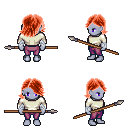
a pixel art fantasy rpg character, female body template, dark elf, purple skin, white long-sleeve shirt, magenta pants, red swoop hairstyle, white cloth bandages, spear, four views (front, back, left, right), 2x2 character sprite sheet, small pixel art, hard edges, no anti-aliasing